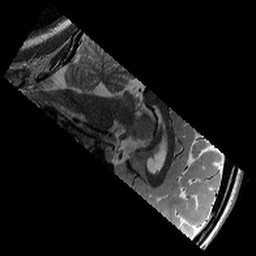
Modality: T2w
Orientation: sagittal
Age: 11
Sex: female
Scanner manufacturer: siemens
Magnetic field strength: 3 T
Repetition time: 9.23 s
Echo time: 0.067 s